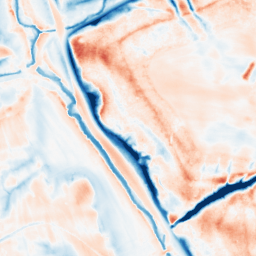
Category: multiscale
Decomposition family: dog_multiscale
Decomposition parameters: sigma_ratio: 2
n_scales: 4
base_sigma: 0.5
Upsampling method: sinc_blackman
Upsampling parameters: scale: 2
kernel_size: 16
Upsampling scale: 2